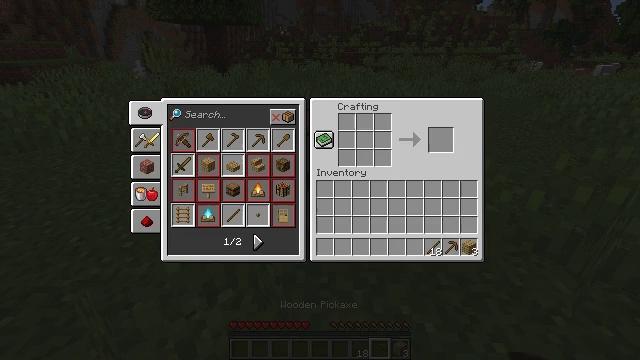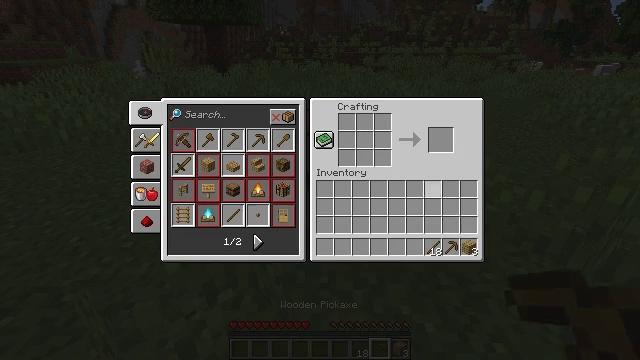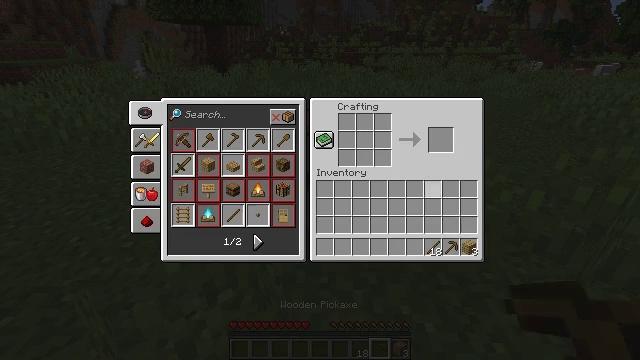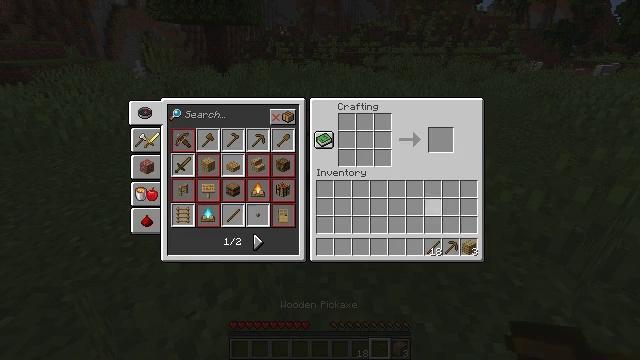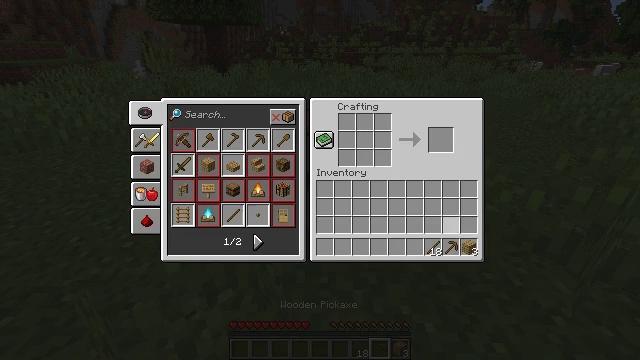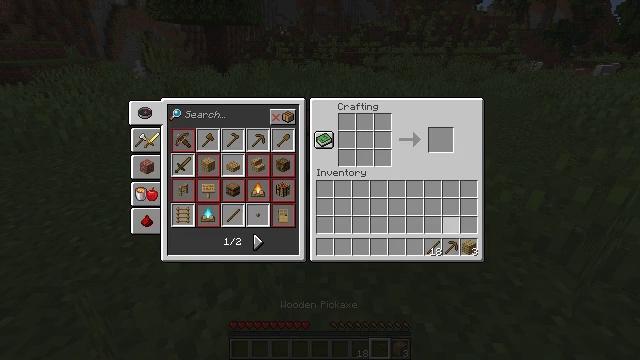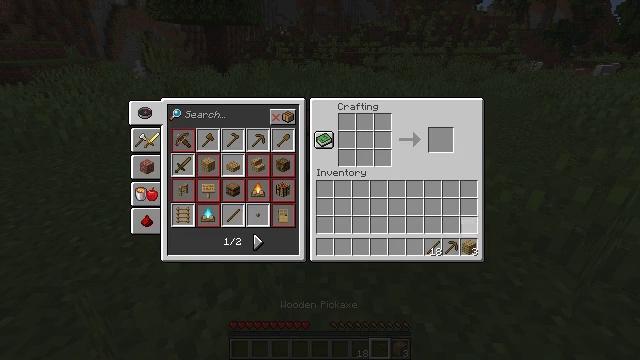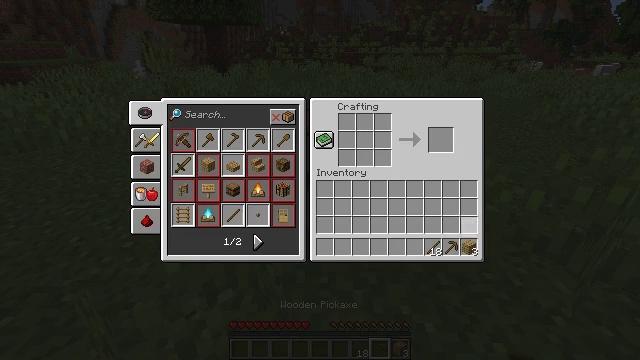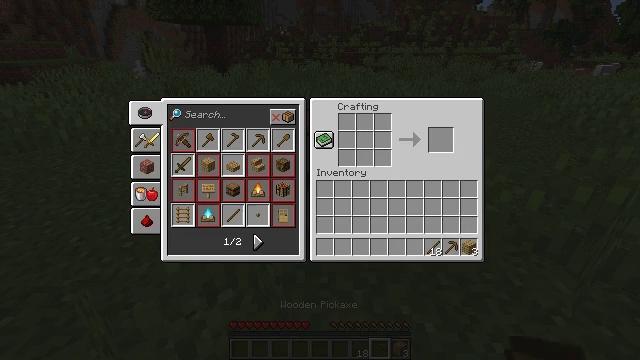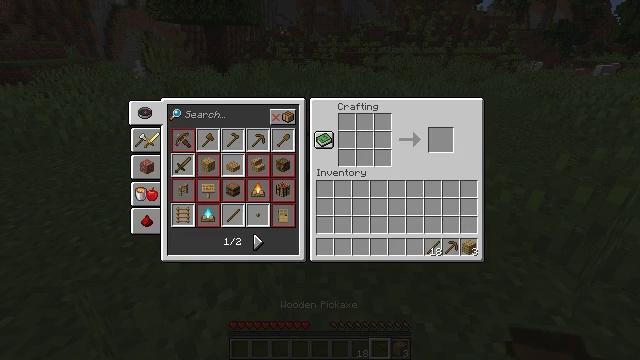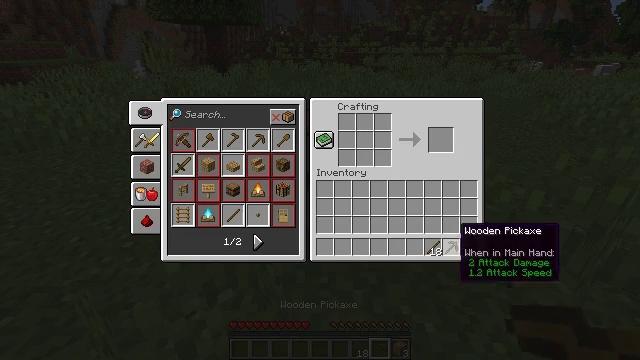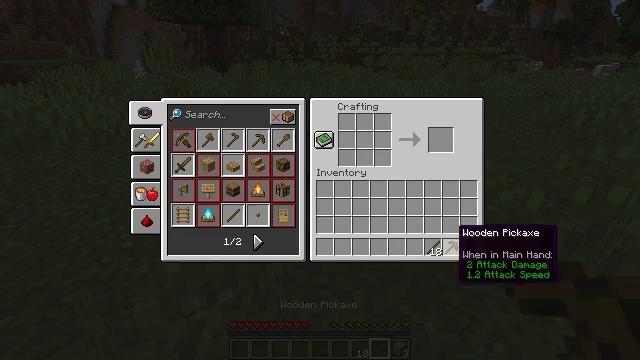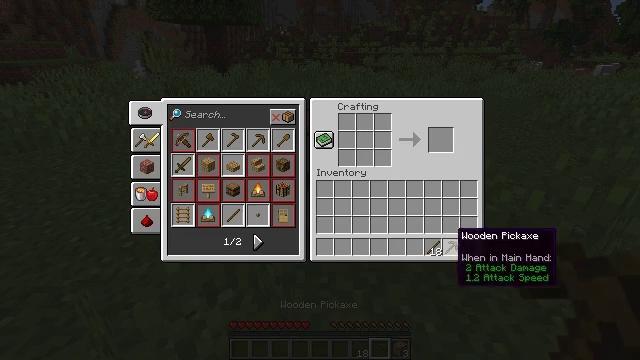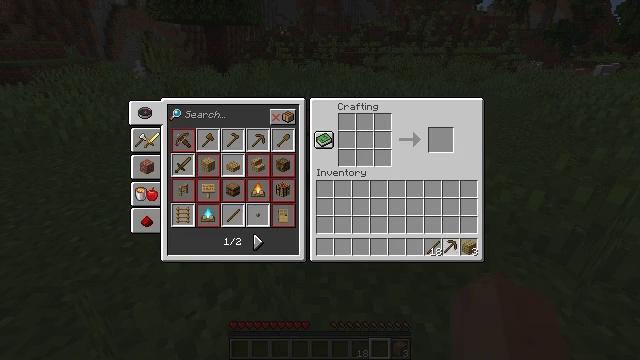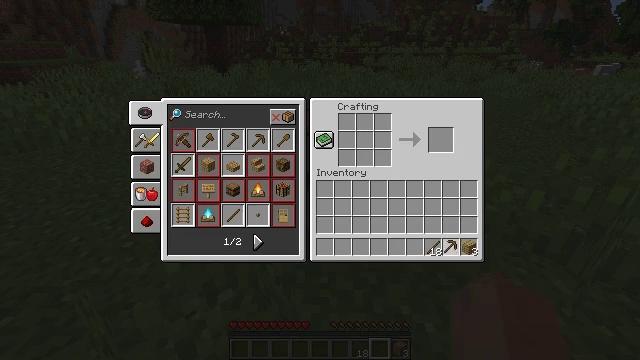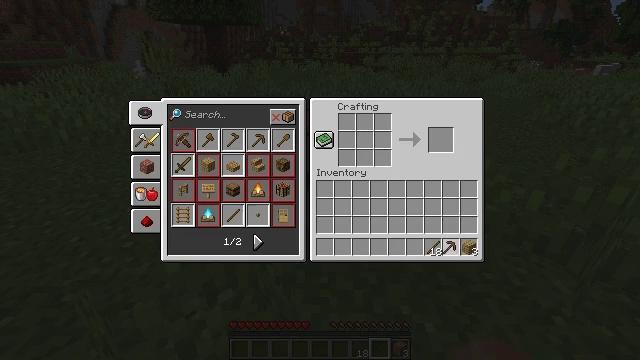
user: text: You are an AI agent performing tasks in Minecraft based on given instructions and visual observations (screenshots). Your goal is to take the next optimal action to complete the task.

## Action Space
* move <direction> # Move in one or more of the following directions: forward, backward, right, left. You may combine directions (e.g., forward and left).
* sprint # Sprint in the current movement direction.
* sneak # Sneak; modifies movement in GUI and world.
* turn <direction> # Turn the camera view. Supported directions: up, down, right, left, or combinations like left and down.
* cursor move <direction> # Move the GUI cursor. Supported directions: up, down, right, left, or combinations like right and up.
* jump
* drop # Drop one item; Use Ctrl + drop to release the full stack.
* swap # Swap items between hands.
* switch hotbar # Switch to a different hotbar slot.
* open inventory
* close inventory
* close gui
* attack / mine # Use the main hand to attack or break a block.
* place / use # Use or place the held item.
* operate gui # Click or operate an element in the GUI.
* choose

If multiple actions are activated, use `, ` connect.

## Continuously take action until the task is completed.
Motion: motion action
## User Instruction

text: Break the grass block.
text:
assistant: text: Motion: sneak, cursor move down, open gui
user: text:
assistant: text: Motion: cursor move down
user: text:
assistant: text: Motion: cursor move down
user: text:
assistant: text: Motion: cursor move right and down
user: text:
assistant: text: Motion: cursor move right and down
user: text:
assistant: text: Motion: no_op
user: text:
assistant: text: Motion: no_op
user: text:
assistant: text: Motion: no_op
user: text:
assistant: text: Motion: no_op
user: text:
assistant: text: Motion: no_op
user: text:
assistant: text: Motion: no_op
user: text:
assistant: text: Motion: no_op
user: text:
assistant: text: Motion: operate gui
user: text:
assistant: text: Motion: operate gui
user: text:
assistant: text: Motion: no_op
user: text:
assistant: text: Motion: cursor move left
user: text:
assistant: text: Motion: cursor move left
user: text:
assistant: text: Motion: cursor move left
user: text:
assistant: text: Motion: cursor move left
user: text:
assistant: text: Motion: cursor move left
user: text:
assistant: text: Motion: cursor move left
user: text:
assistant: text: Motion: no_op
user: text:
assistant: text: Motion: no_op
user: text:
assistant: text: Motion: no_op
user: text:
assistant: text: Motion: no_op
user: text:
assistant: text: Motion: no_op
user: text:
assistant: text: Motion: no_op
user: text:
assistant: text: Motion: operate gui
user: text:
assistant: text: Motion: operate gui
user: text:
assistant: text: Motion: no_op